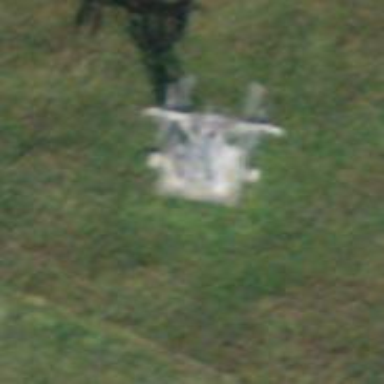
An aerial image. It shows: Pylon for aerialway.